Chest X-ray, AP view. Patient: 45 years old, sex M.
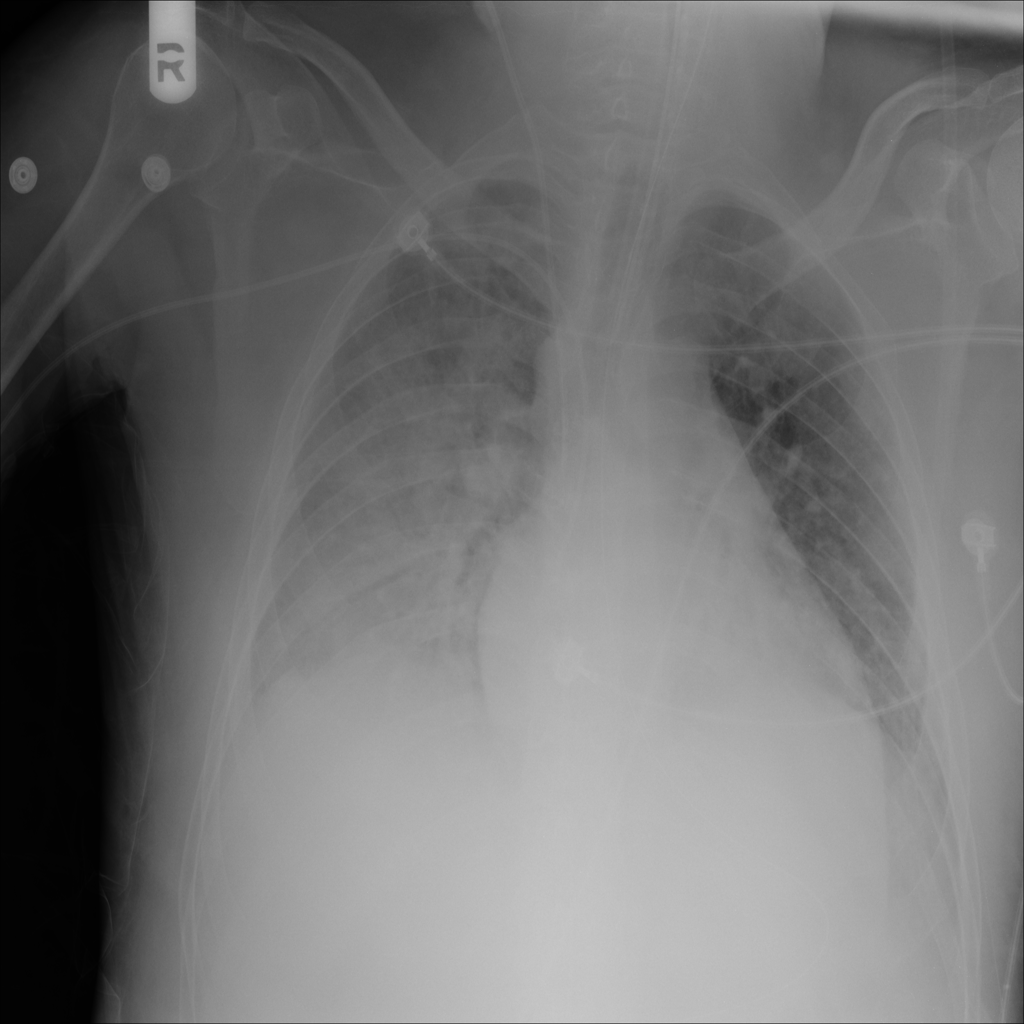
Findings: Infiltration